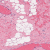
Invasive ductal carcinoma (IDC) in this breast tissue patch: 0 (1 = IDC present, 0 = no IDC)